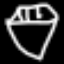
Label: diamond